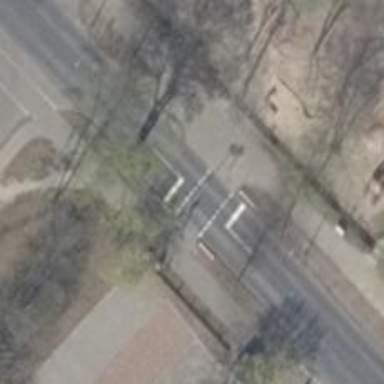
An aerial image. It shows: Footway crossing with traffic signals.